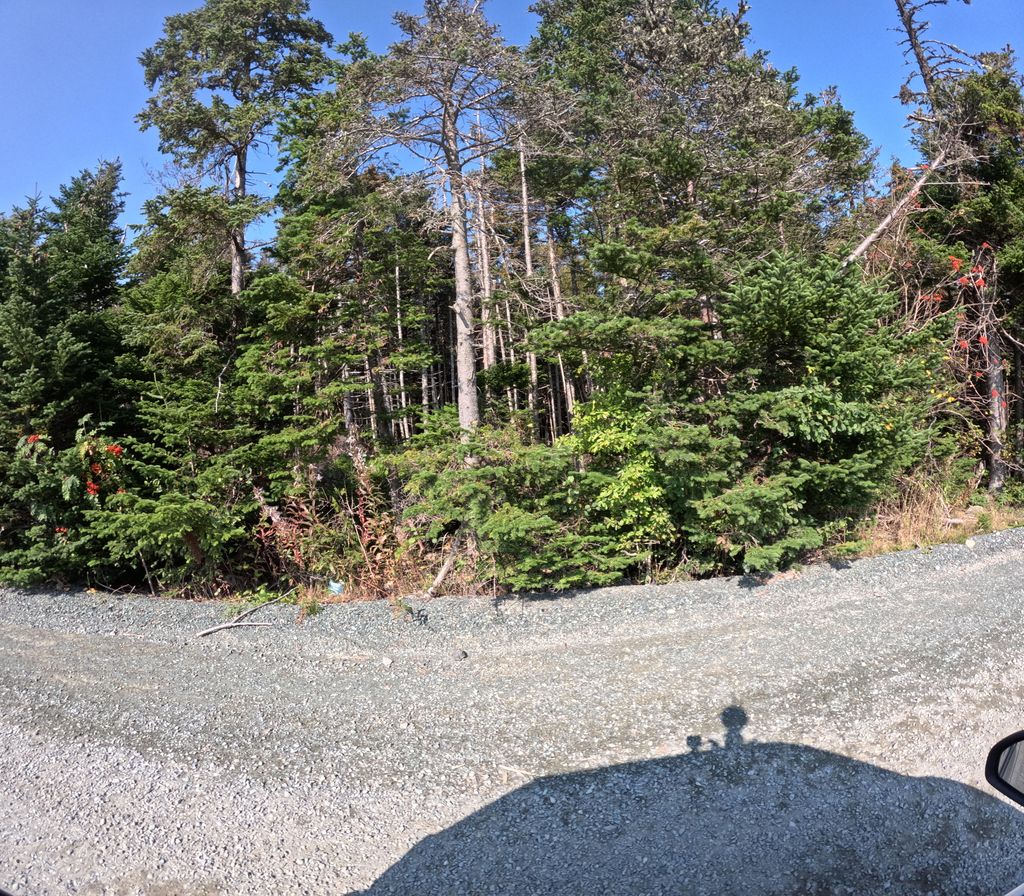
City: st_johns